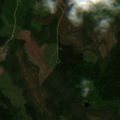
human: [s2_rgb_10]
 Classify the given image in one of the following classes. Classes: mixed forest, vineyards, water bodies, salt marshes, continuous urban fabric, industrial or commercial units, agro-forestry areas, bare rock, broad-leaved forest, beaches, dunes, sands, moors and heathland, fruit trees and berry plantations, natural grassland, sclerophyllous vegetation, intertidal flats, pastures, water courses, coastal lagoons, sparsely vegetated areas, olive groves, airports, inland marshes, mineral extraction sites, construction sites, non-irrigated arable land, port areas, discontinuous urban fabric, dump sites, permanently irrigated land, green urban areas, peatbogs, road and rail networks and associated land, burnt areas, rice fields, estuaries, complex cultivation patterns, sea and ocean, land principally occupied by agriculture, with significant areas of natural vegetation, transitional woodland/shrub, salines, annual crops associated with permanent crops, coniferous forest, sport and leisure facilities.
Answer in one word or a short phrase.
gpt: coniferous forest, mixed forest, transitional woodland/shrub